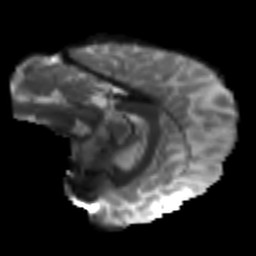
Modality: T2w
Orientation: sagittal
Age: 24
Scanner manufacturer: siemens
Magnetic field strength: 3 T
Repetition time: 4.52 s
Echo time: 0.084 s